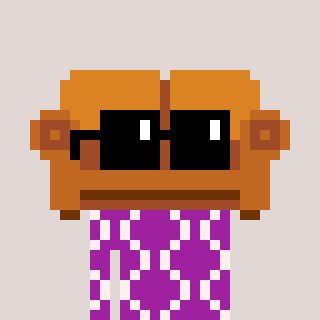
a pixel art character with square black sunglasses, a couch-shaped head and a magenta-colored body on a warm background